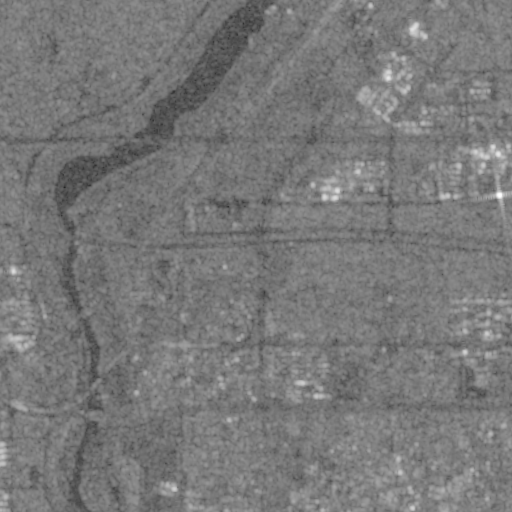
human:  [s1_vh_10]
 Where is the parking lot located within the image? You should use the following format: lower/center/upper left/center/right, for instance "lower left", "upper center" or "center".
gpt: The parking lot is located in the lower left of the image.
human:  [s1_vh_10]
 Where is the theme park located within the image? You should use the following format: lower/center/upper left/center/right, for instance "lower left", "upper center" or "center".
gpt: The theme park is located in the lower left of the image.
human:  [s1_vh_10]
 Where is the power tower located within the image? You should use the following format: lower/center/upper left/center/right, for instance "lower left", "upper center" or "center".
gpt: There is no power tower in the image.

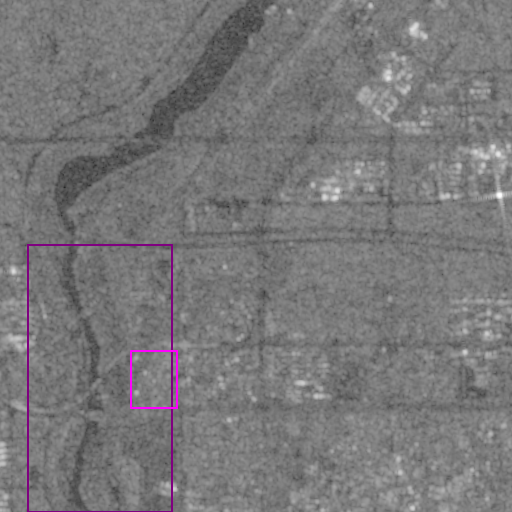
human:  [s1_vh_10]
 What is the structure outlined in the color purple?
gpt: The structure outlined in purple is a park.
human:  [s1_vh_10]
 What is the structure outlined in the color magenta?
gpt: The structure outlined in magenta is a theme park.
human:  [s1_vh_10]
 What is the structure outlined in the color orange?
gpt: There is no orange outline.